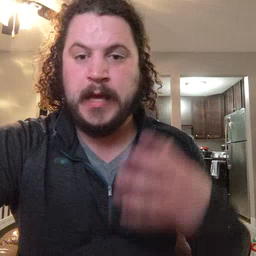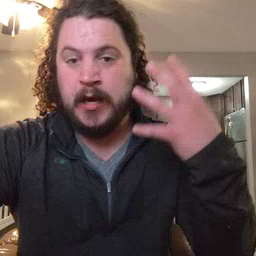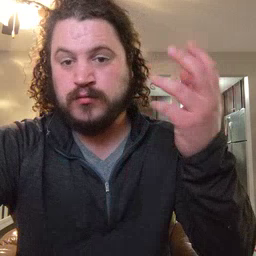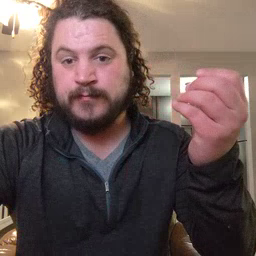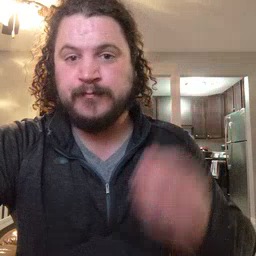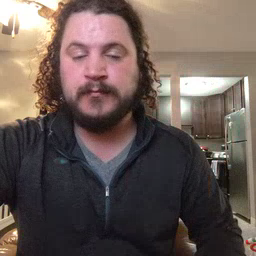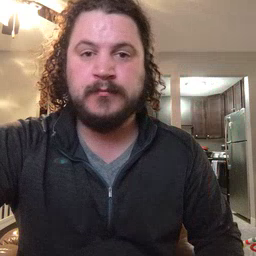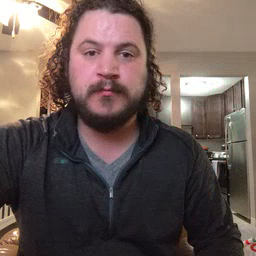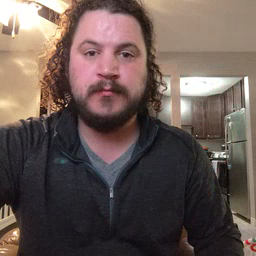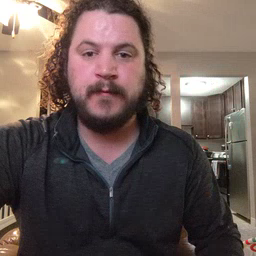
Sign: outside